Question: Could someone point me in the right direction, for Tray Notification Windows, similar to the example below:

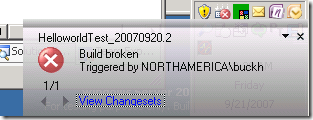
Answer: There's a simple interface to the notification tray called NotifyIcon in WinForms.
Once you can grab its events (Clicked, DoubleClicked, etc.) you can pick whether you want to show a context-menu or a form.
As noted by schlingel, in the example you provided is a custom form without a window border, drawn right next to the notification tray.